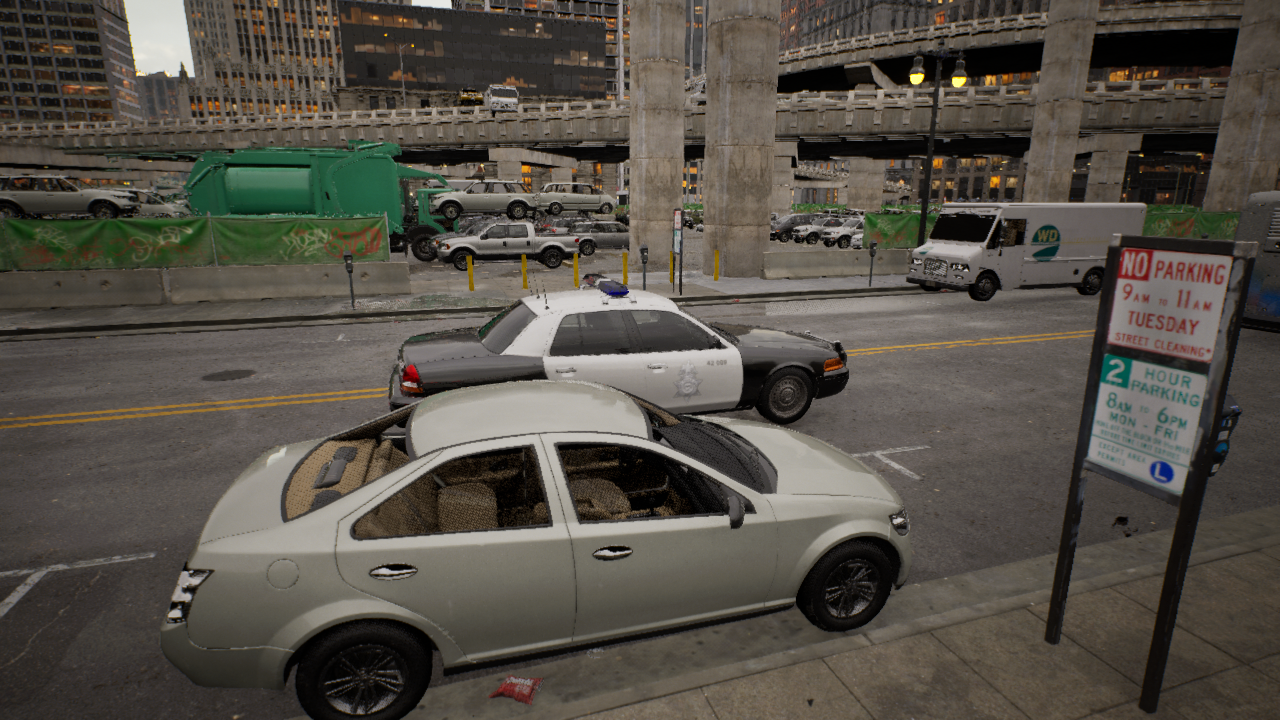
Venue: downtown
Lighting: golden hour
Vehicle rig: sedan